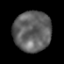
Tissue: prostate
Cell type: T cells
Senescence score: 0.3294
Nuclear area (px): 1482
Mean DAPI intensity: 97.037